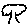
Label: tree